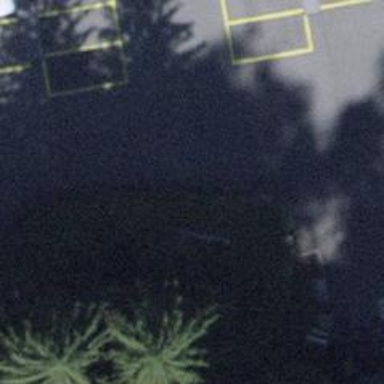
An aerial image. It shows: Parking aisle designated as service road.